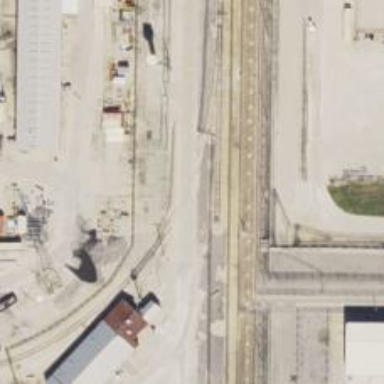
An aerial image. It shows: Level crossing along the railway.